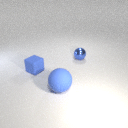
small blue rubber cube behind large blue rubber sphere